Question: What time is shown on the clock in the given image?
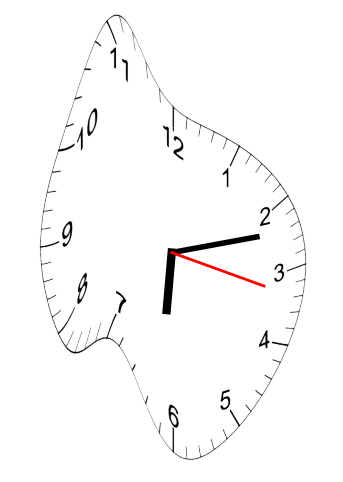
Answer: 06:12:17